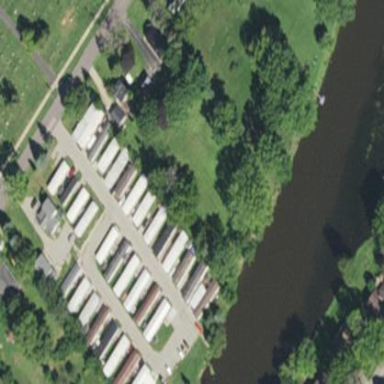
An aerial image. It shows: Residential area designated as trailer park.